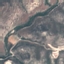
Land use / land cover: HerbaceousVegetation